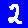
Digit: 2